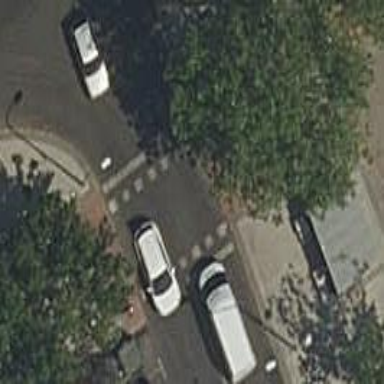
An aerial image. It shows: Road crossing with traffic signals.